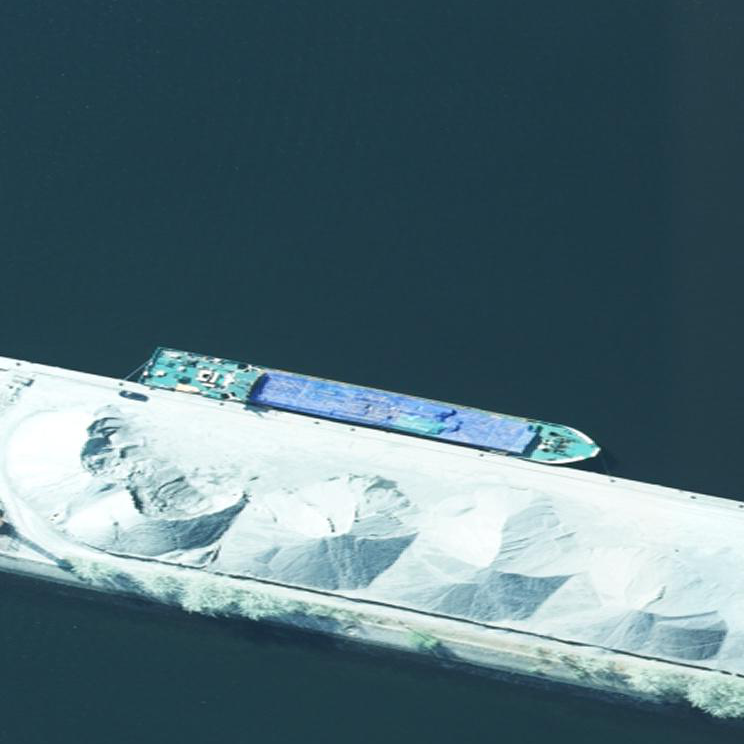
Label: Sand_carrier